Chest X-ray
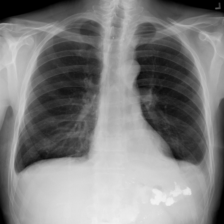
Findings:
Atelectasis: positive
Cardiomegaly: negative
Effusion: negative
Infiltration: negative
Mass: negative
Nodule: negative
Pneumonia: negative
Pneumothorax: negative
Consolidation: negative
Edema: negative
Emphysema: negative
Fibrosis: negative
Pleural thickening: negative
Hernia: negative